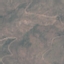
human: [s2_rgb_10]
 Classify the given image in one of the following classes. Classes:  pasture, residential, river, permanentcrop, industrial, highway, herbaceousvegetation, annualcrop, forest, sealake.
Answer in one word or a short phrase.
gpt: HerbaceousVegetation